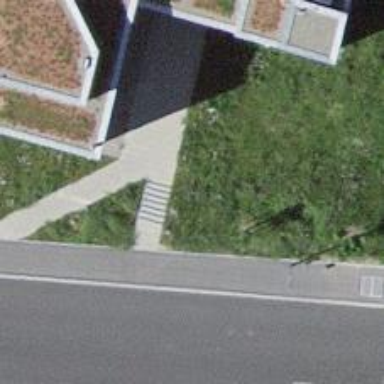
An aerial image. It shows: Steps made of paving stones.